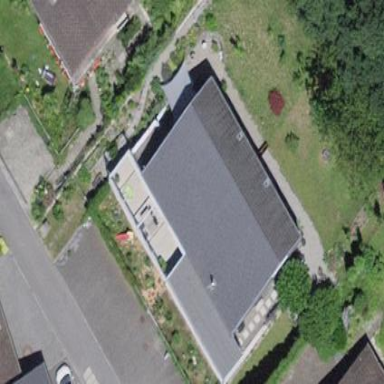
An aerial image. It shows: Residential building with saltbox roof shape.